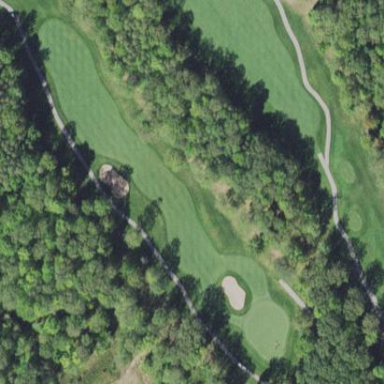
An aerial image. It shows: Grassy area designated as golf fairway.